Question: Yesterday I upgrade my machine to high sierra 10.13 but for some weird reason android studio doesn't open or get stuck, I use Android Studio 2.3 only for the Emulator since I work heavily on React Native. I made a lot of tricks but still having the same freeze screen.
try with sh studio.sh but the same result.
Image of App getting stuck or some weird behavior I never seen:

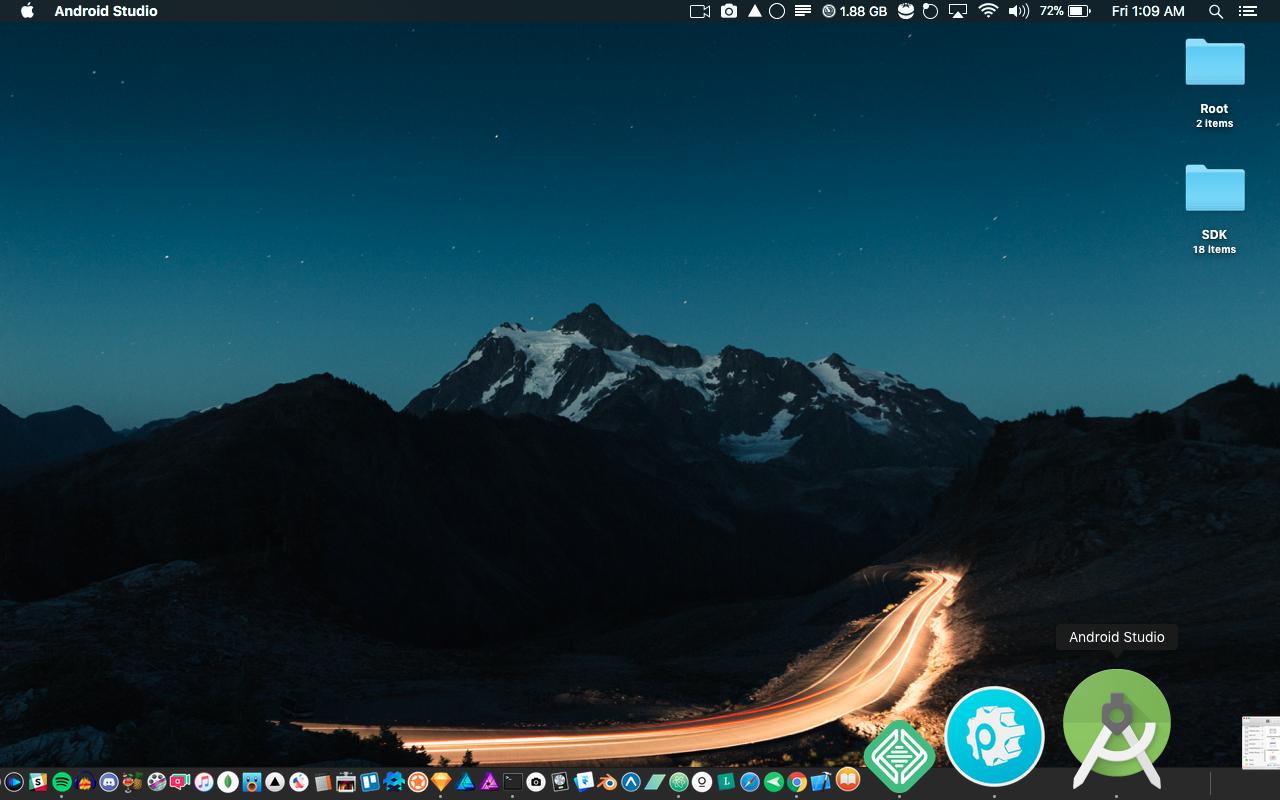
Answer: Android Studio 3.0.1 is supported on Mac®️ OS X®️ 10.10 (Yosemite) or higher, up to 10.13 (macOS High Sierra)
as mentioned on the website's System Requirements
<URL>
One of the options you have is to downgrade macOS to run Android Studio the following explains how to do that:
<URL>